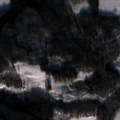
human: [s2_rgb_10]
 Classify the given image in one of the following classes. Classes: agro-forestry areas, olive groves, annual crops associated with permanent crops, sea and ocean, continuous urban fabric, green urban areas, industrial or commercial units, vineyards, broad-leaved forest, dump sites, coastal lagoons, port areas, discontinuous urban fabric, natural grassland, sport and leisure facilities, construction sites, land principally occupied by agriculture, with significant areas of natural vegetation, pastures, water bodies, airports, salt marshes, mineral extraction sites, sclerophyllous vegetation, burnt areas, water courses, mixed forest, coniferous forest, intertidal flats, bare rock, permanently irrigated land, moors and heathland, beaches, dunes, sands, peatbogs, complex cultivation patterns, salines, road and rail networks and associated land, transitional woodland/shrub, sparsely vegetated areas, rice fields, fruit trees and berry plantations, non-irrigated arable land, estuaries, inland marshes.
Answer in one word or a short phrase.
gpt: land principally occupied by agriculture, with significant areas of natural vegetation, coniferous forest, mixed forest, transitional woodland/shrub, water bodies